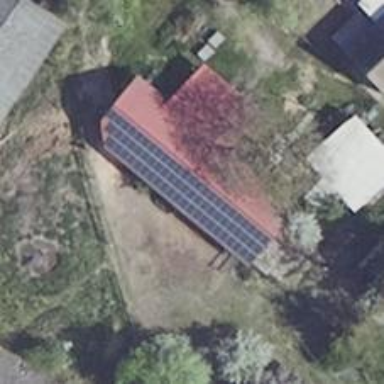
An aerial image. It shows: Small solar photovoltaic panel generator is producing electricity.